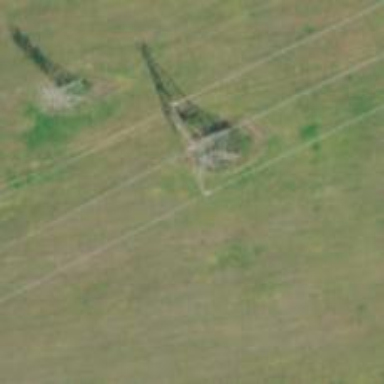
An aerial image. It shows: Power tower.